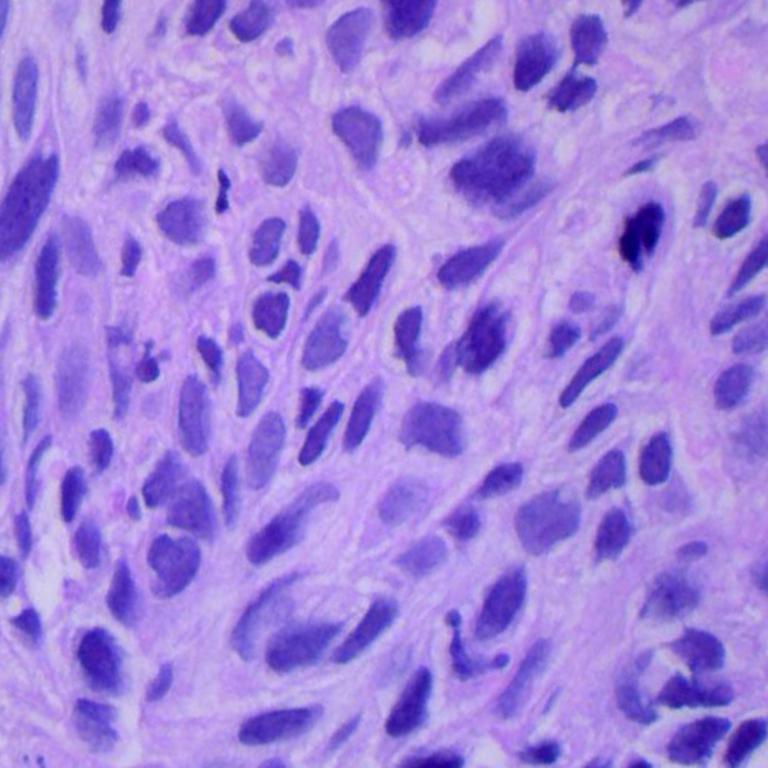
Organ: lung
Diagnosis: squamous carcinomas